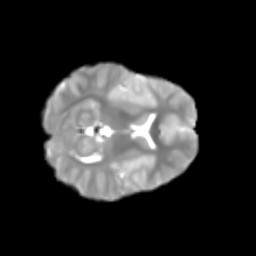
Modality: T2w
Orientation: axial
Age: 6
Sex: male
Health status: healthy